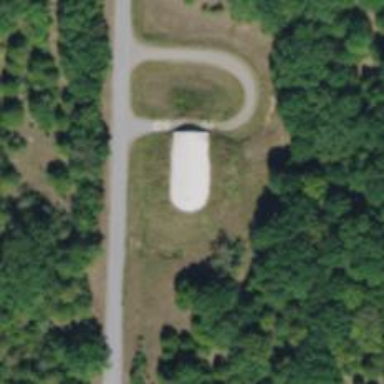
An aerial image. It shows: Military bunker.